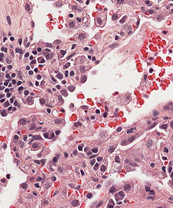
Tumor epithelial tissue: yes
Tumor-associated stroma tissue: yes
Normal tissue: no